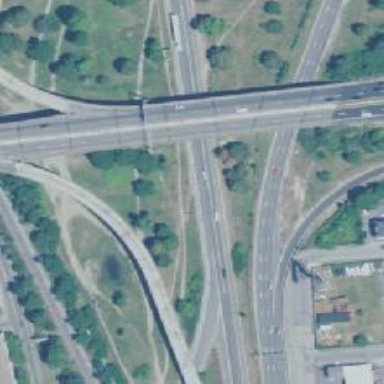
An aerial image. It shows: Motorway junction.